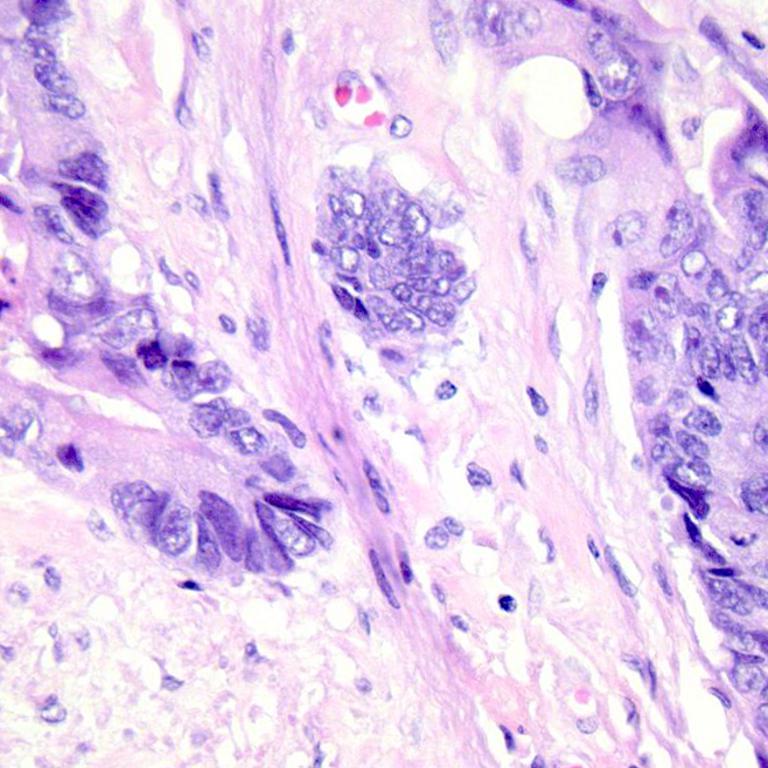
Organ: colon
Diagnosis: adenocarcinomas